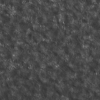
Label: not_dusty